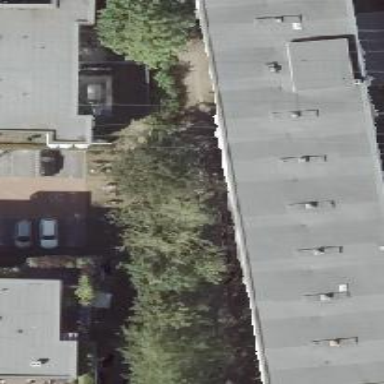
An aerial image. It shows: Apartment building with flat roof.